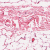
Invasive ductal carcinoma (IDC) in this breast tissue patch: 0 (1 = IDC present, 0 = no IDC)